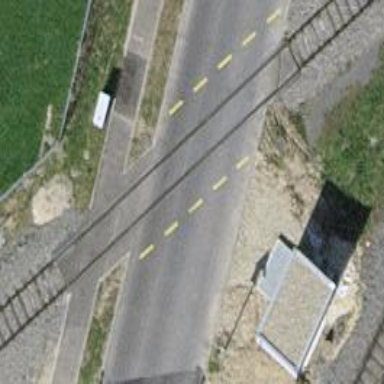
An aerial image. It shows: Railway level crossing.